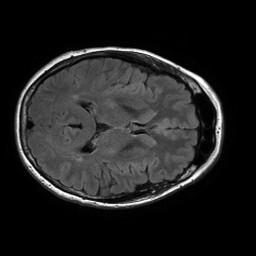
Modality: FLAIR
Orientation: axial
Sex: female
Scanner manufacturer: philips
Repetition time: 11 s
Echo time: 0.125 s